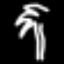
Label: palm tree